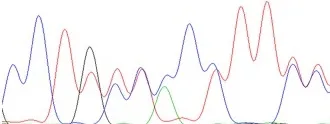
Pedigree diagrams, mutation detection, and conservation analysis. Sequencing results showed that the frameshift mutation (c.2491_2497del) was found in the patient and his father, and the missense mutation (c.2923 C > T) was found in the patient and his mother (B).
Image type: chart (chart)